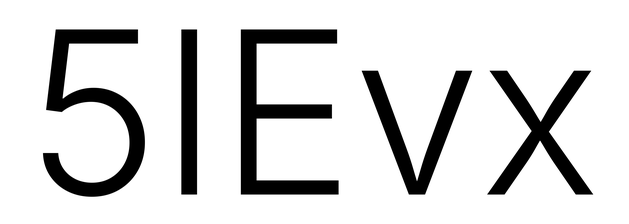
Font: Inter_Light